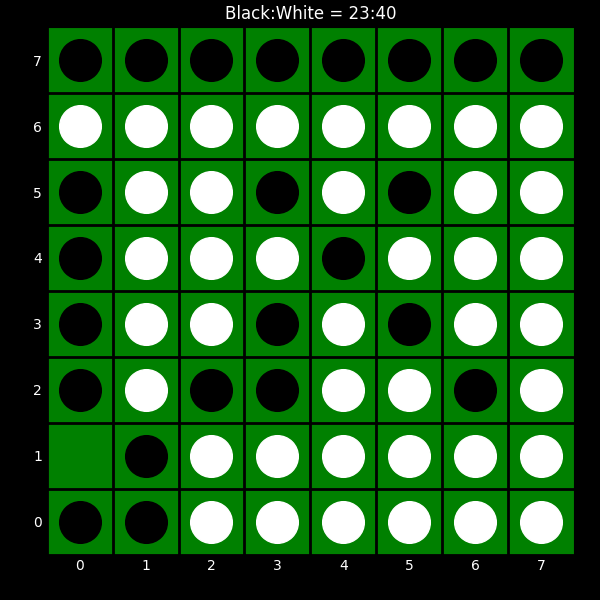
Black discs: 23
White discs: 40